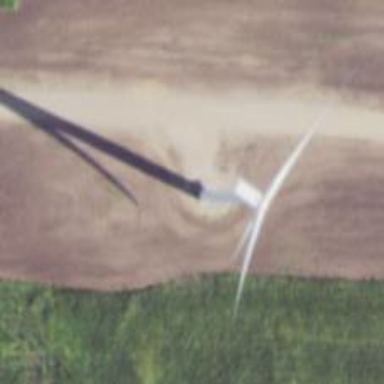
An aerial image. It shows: Wind generator in the form of horizontal axis wind turbine.